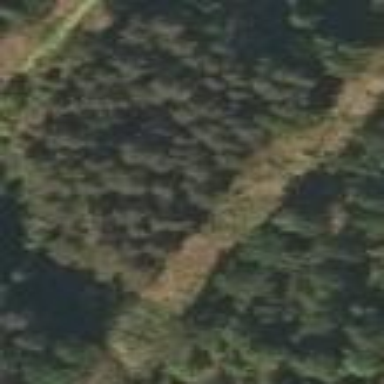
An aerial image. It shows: Evergreen woodland with needle-leaved trees.